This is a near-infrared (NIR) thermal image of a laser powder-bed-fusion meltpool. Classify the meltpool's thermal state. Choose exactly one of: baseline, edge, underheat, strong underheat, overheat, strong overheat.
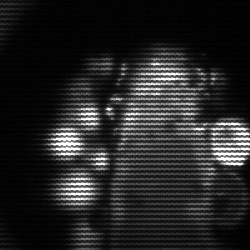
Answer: baseline